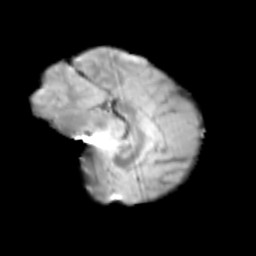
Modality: T2w
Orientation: sagittal
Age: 12
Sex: female
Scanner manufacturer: siemens
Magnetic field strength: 3 T
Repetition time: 3.8 s
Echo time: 0.07 s